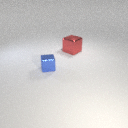
large red metal cube to the right of small blue metal cube